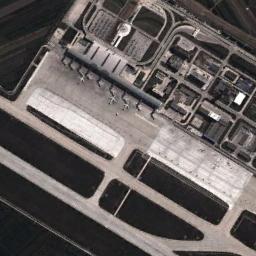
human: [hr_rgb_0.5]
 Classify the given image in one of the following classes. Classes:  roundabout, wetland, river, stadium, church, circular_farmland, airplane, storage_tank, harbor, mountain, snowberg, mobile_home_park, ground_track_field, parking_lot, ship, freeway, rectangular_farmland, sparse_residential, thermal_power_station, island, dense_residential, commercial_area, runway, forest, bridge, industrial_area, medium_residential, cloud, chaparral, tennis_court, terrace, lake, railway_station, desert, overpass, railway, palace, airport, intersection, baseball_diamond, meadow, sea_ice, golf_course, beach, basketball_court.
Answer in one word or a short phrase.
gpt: airport